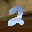
Label: 2